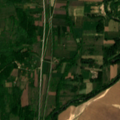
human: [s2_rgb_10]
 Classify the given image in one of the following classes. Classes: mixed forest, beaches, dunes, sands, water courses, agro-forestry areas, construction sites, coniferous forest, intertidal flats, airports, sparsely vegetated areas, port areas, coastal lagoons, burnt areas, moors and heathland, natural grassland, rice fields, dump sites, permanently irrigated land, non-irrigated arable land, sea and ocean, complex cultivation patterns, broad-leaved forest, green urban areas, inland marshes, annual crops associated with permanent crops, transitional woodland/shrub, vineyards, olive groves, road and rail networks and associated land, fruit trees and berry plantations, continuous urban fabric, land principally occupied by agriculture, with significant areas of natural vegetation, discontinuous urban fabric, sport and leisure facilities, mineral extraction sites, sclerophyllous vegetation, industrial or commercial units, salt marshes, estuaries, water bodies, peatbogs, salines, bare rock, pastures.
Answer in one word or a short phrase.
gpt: non-irrigated arable land, complex cultivation patterns, broad-leaved forest, transitional woodland/shrub